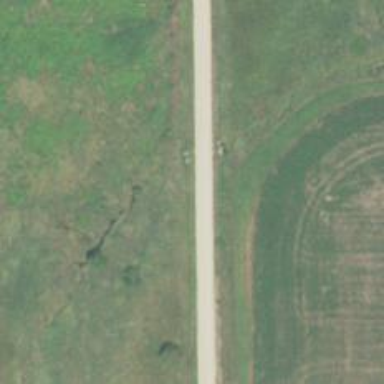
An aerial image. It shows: Culvert tunnel.